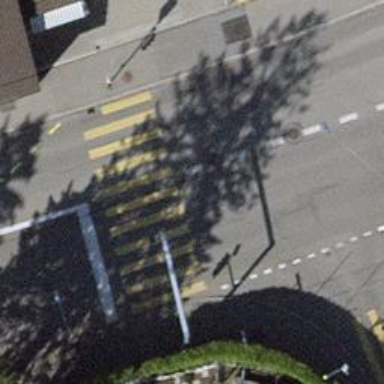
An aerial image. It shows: Secondary road with asphalt surface and dedicated cycle lane.